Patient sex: M
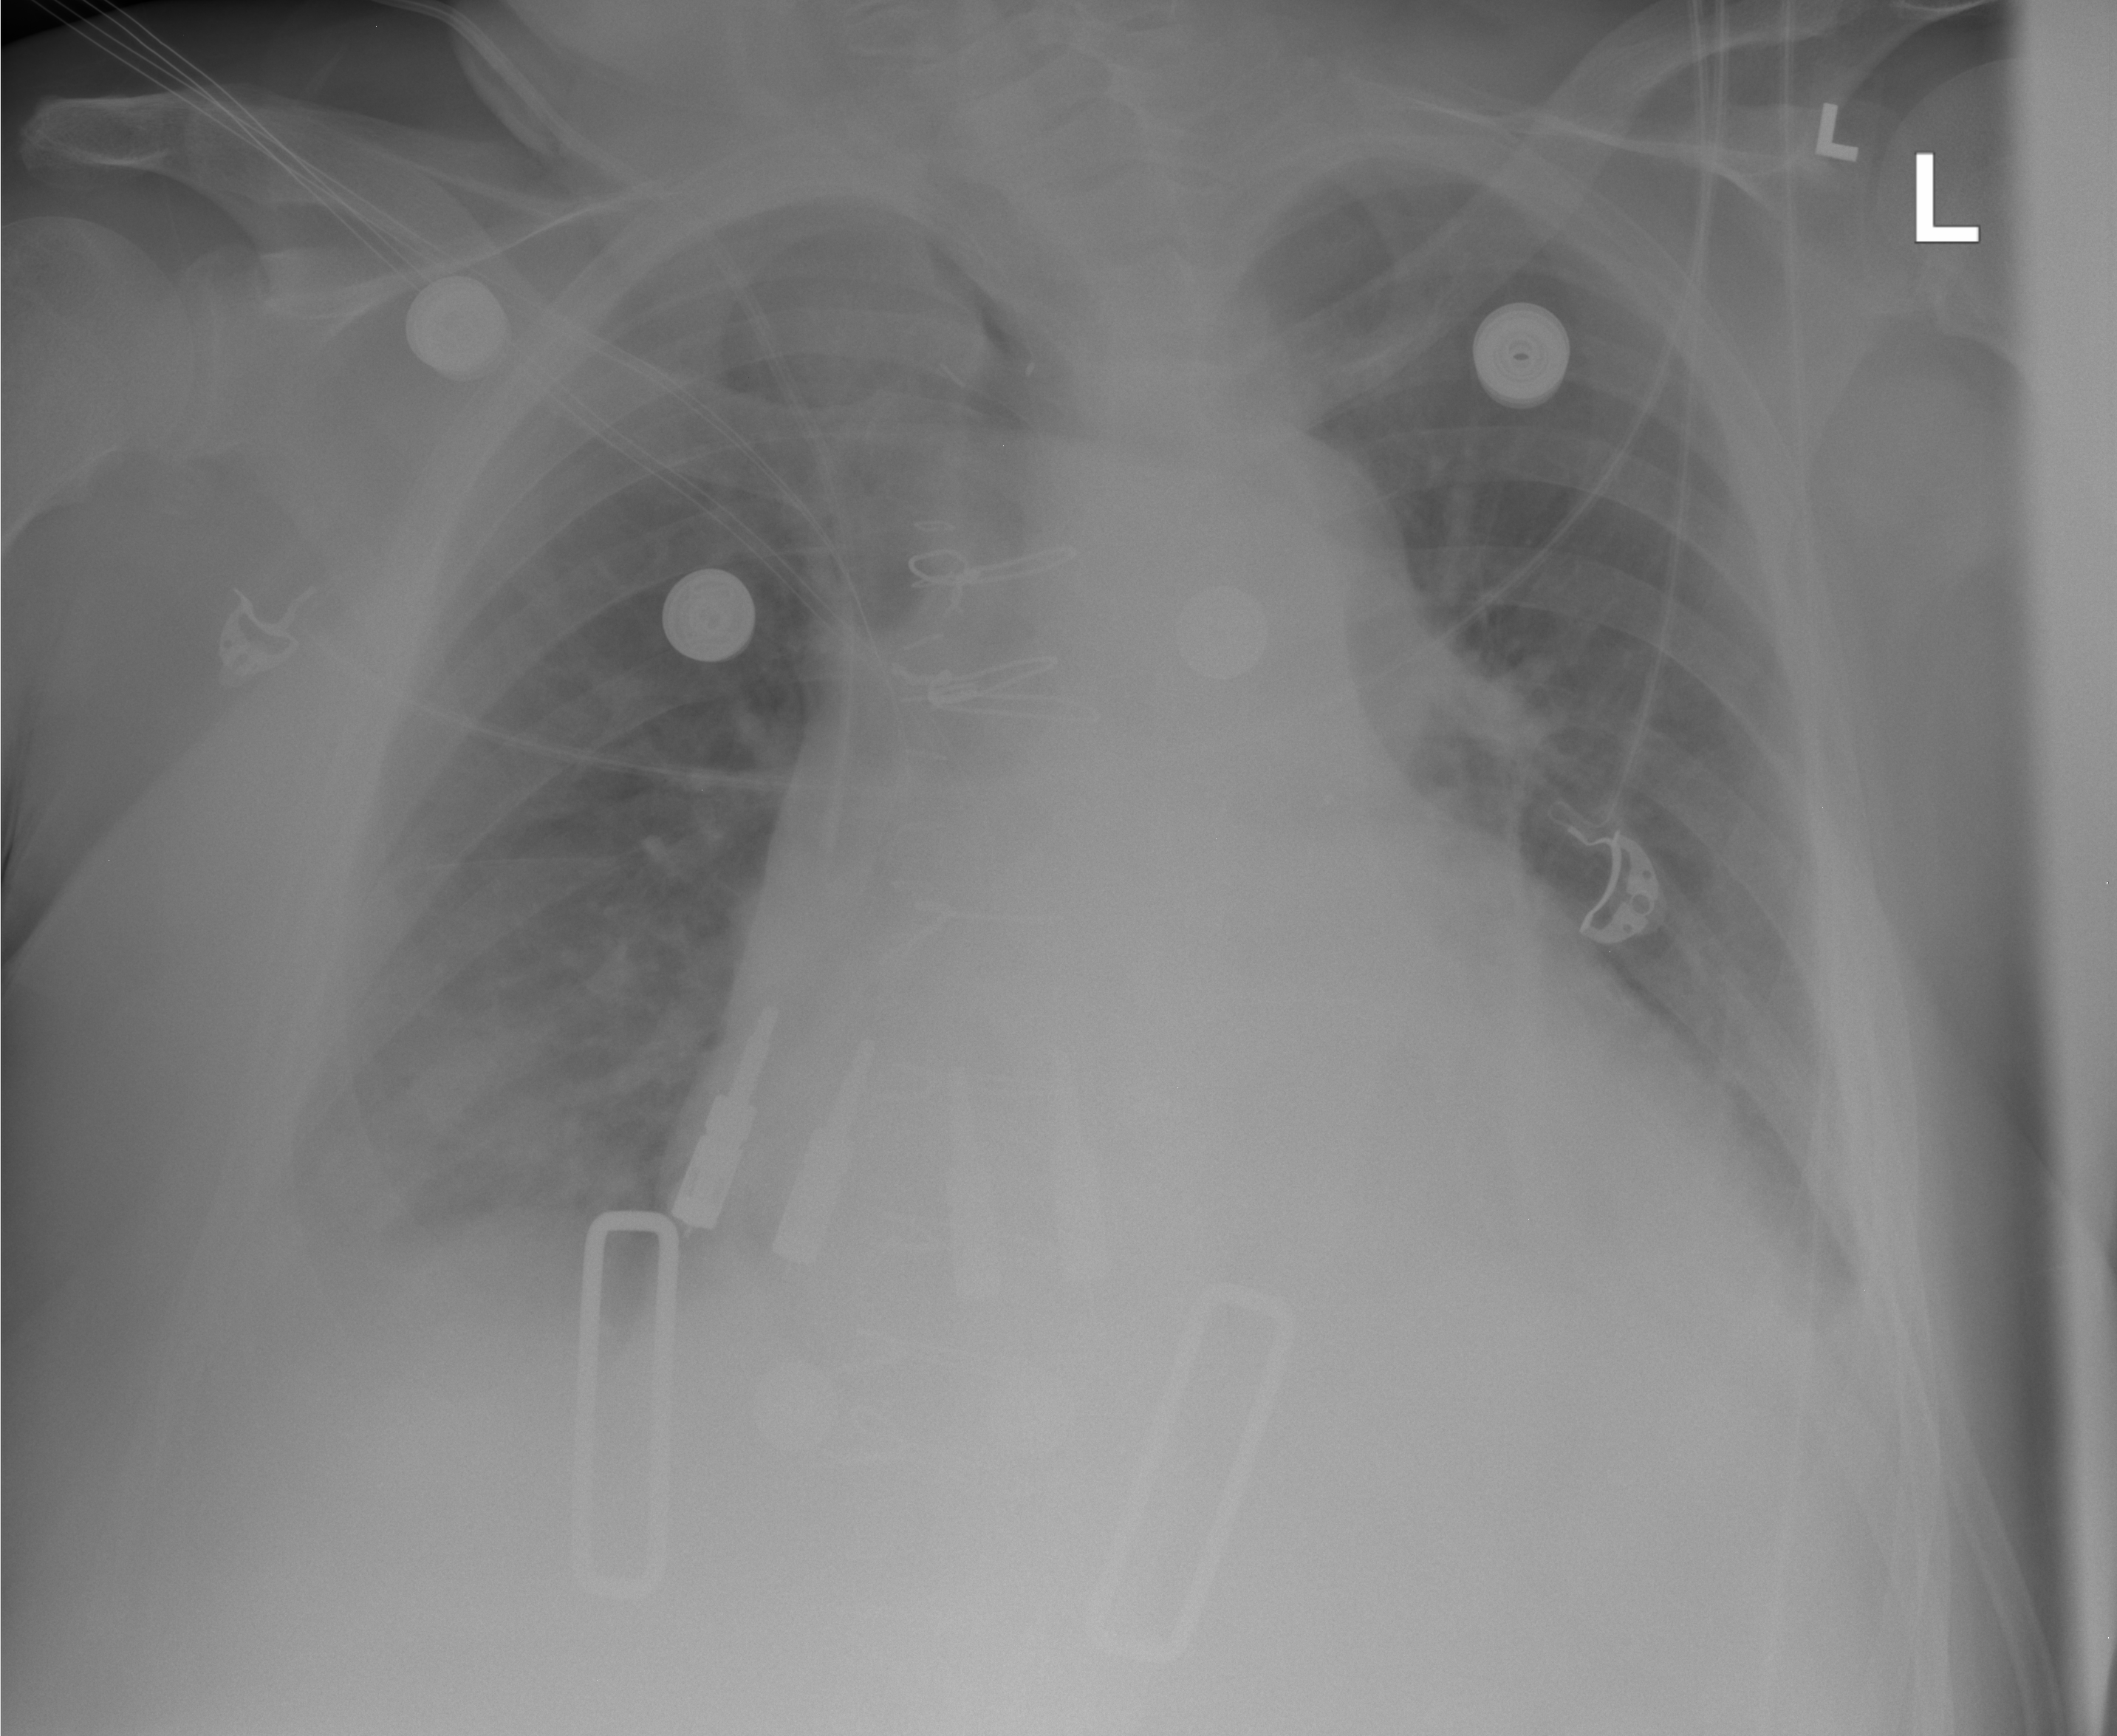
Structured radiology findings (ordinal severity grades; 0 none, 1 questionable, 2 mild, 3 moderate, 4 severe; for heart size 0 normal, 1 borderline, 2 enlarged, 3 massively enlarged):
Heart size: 3
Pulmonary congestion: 0
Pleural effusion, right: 2
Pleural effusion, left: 2
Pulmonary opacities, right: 0
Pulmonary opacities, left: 0
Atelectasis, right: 2
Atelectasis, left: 2